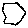
Label: hexagon